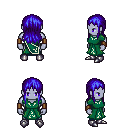
a pixel art fantasy rpg character, male body template, dark elf, purple skin, sash dress, magenta pants, blue unkempt hairstyle, leather bracers, metal boots, four views (front, back, left, right), 2x2 character sprite sheet, small pixel art, hard edges, no anti-aliasing